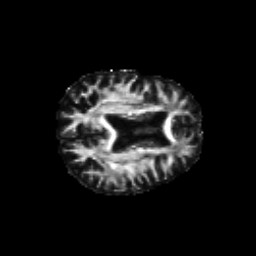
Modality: FA
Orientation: axial
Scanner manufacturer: siemens
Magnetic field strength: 3 T
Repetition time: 6.8 s
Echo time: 0.093 s